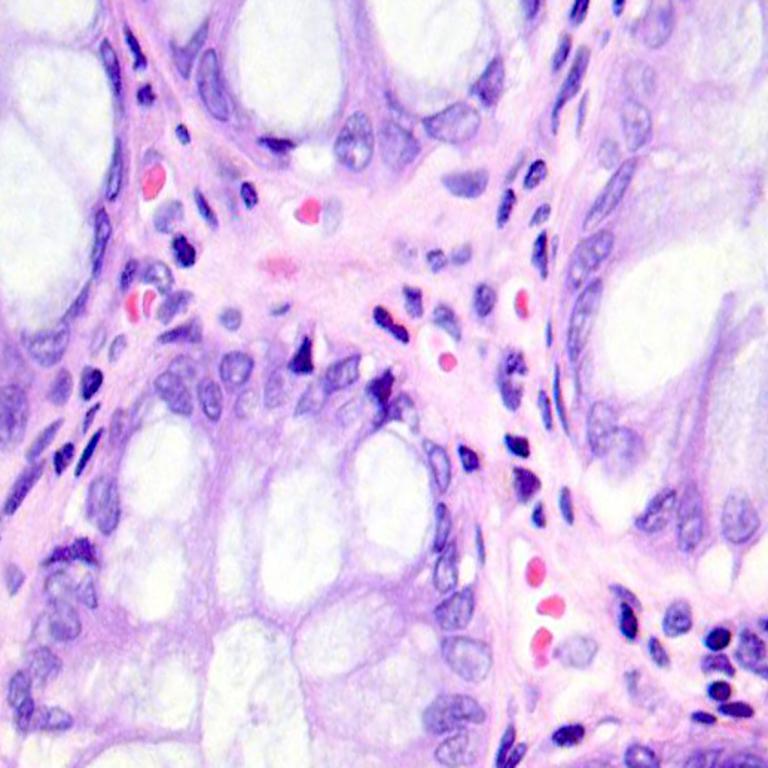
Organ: colon
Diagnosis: benign